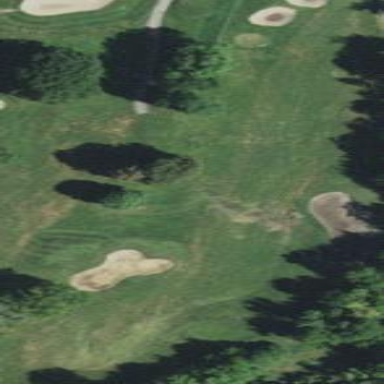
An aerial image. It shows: Well-maintained golf fairway within grassy area designated for the sport of golf.